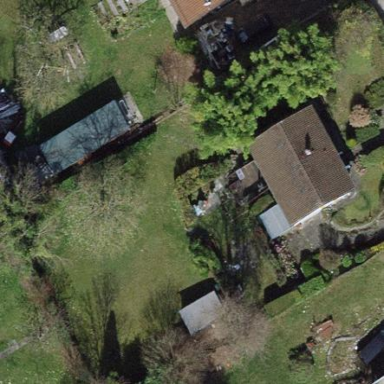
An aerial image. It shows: Garden enclosed by fence.